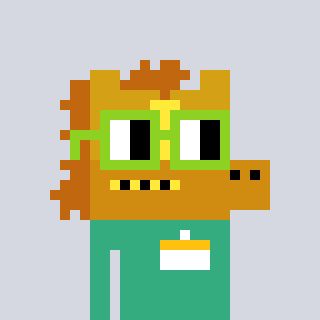
a pixel art character with square light green glasses, a yellow horse-shaped head and a teal-colored body on a cool background